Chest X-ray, AP view. Patient: 69 years old, sex M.
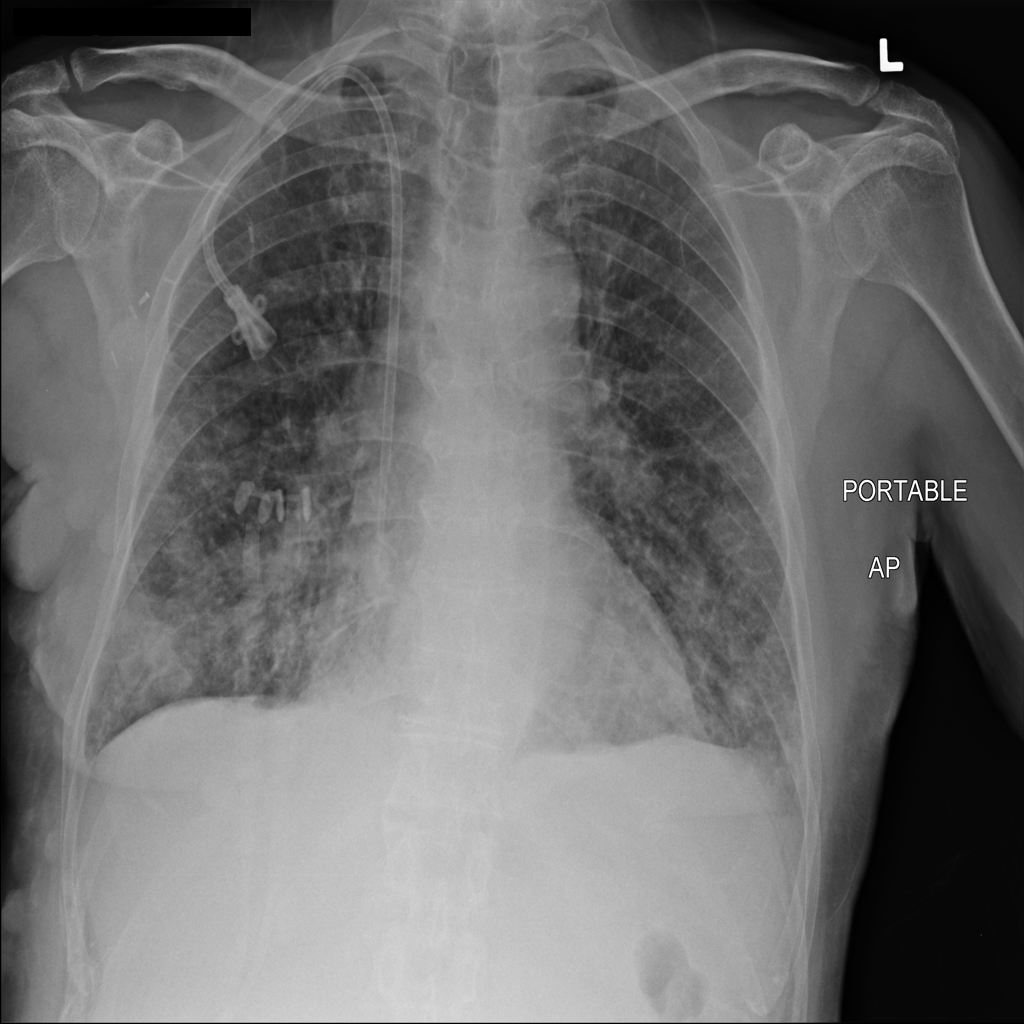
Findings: Effusion, Infiltration, Nodule